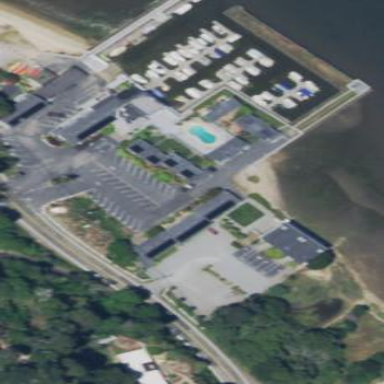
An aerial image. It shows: Hotel.